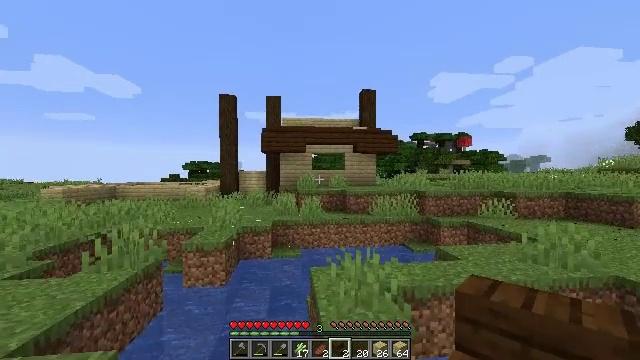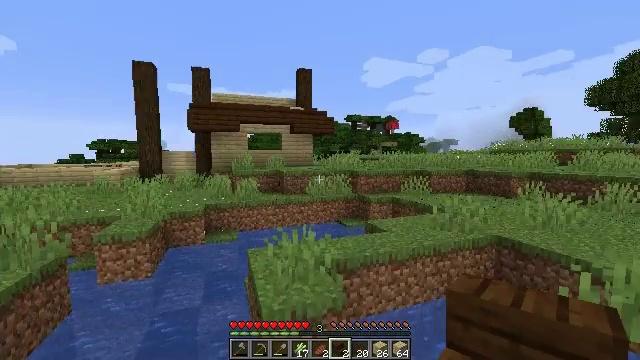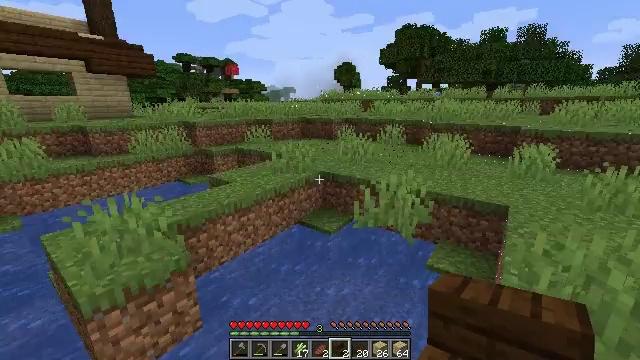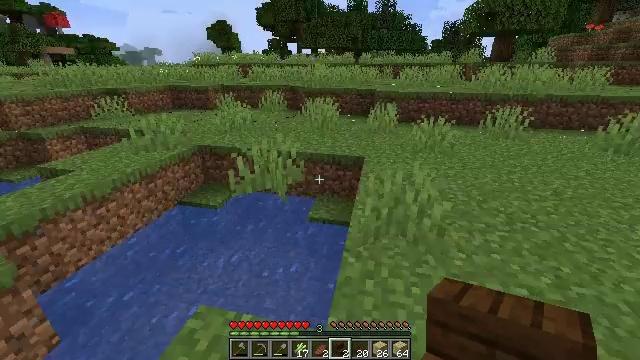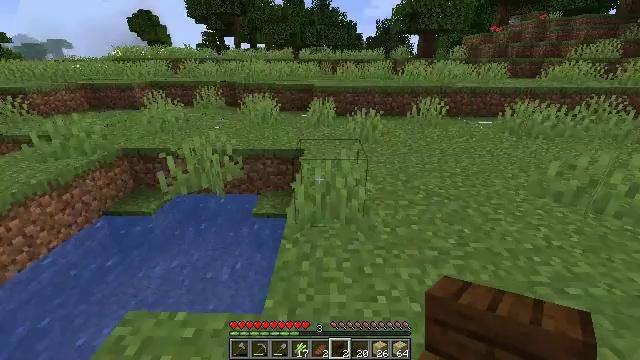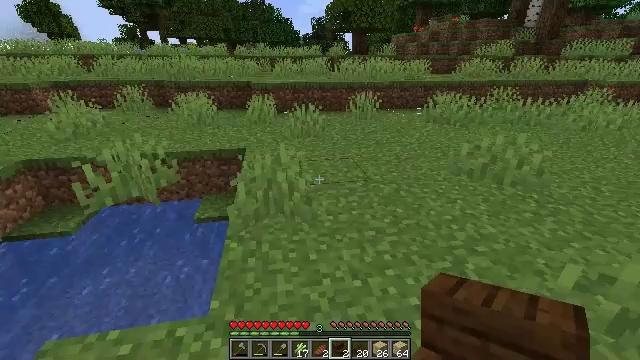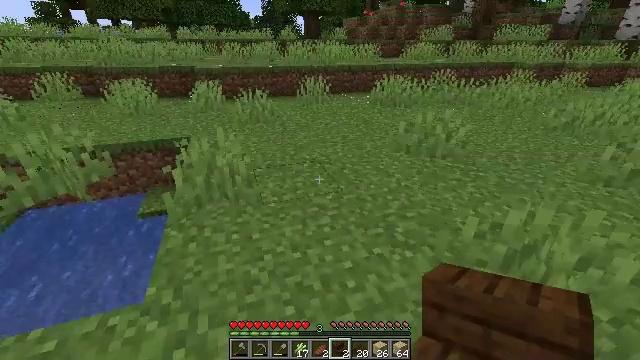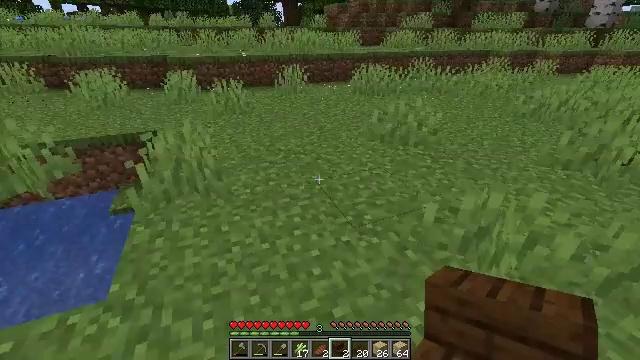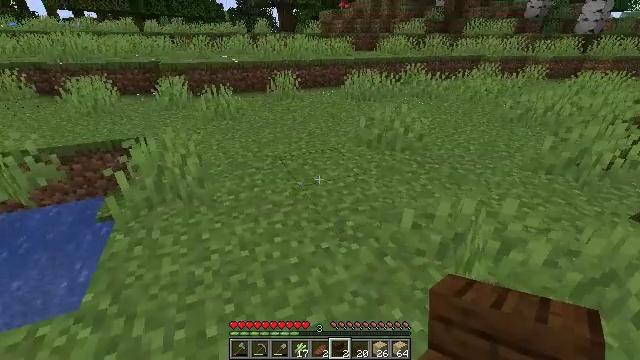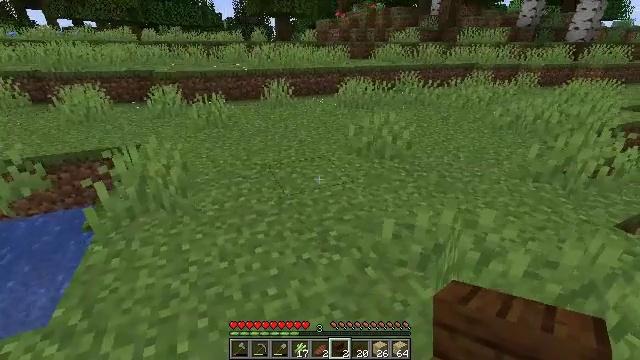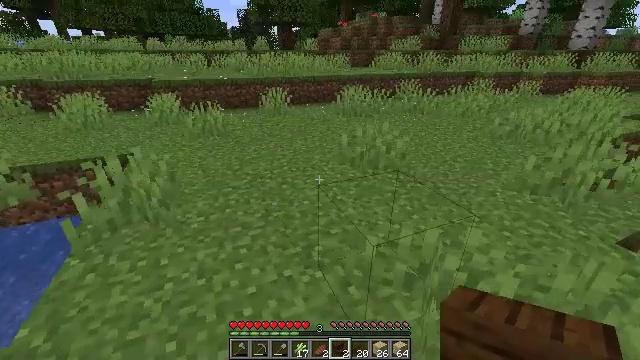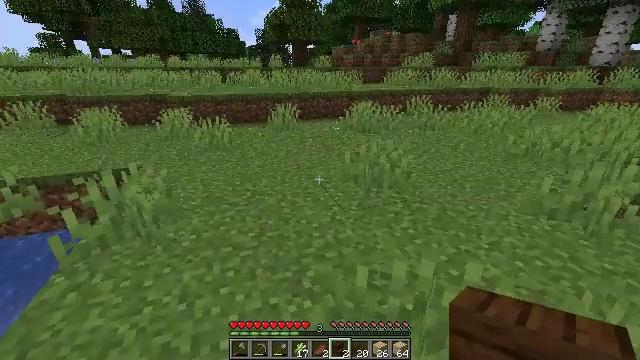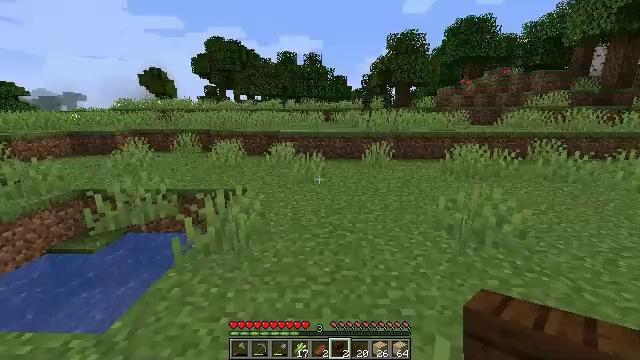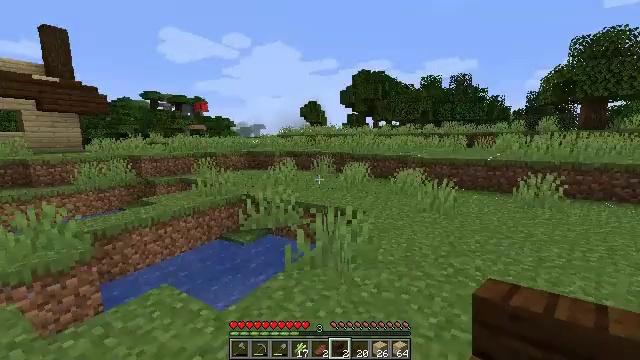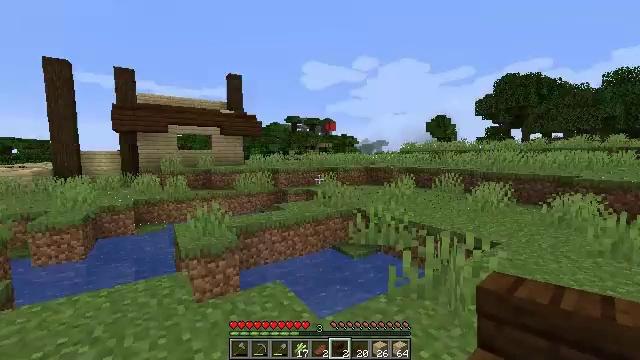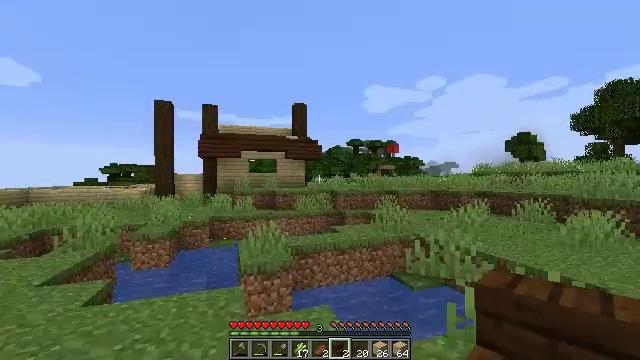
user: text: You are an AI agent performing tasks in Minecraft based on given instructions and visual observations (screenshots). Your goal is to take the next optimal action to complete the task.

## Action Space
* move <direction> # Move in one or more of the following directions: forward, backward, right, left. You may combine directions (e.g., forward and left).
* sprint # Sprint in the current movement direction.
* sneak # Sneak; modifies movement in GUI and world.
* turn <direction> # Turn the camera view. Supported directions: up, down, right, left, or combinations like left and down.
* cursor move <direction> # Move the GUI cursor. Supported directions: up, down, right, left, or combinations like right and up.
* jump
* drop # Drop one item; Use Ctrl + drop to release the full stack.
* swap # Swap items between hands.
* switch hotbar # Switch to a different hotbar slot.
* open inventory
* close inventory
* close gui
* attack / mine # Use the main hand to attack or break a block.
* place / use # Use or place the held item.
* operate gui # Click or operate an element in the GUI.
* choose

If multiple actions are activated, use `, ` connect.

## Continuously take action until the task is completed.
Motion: motion action
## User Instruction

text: Gather dark oak slab from the structure.
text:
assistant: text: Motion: move back and move right, turn right and down
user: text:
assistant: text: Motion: move back and move right, turn right and down
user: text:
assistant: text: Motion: move back and move right, turn right and down
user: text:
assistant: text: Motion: move back and move right, turn right
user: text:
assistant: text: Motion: move back and move right, turn right
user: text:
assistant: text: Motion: move right, turn right and down
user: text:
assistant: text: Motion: move right, turn right and down
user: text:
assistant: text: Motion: move right, turn up
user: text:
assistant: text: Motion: move forward and move right, turn up
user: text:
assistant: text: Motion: move forward and move right, turn up
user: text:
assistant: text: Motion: move forward and move right, turn left and up
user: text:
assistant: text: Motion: move forward and move right, turn left and up
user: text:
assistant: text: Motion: move forward and move right, turn left and up
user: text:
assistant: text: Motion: move forward and move right, turn left and up
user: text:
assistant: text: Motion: move right, turn left and up
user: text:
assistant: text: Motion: move right, turn left and up
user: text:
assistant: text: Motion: move right, turn left
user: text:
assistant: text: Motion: move back and move right
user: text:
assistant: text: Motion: move back and move right
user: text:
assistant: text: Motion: move back and move right, turn left
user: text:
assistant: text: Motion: move back and move right, turn left and down
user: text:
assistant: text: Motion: move back and move right, turn left
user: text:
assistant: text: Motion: move right
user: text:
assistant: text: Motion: move right
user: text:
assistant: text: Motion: move right
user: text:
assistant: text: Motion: move right
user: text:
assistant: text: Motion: move right
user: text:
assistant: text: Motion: move right
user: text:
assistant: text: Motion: move right
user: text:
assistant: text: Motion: move right, jump